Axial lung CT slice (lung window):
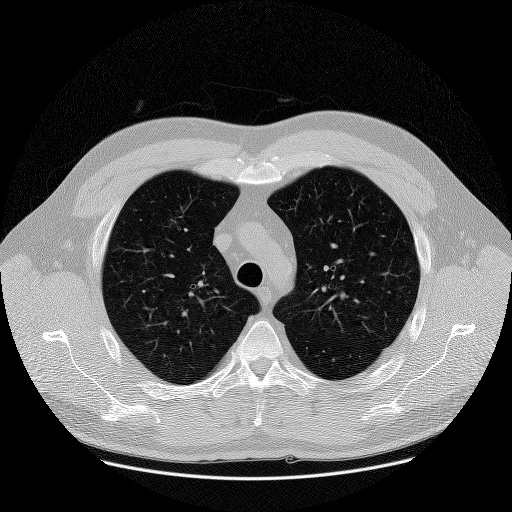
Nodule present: no